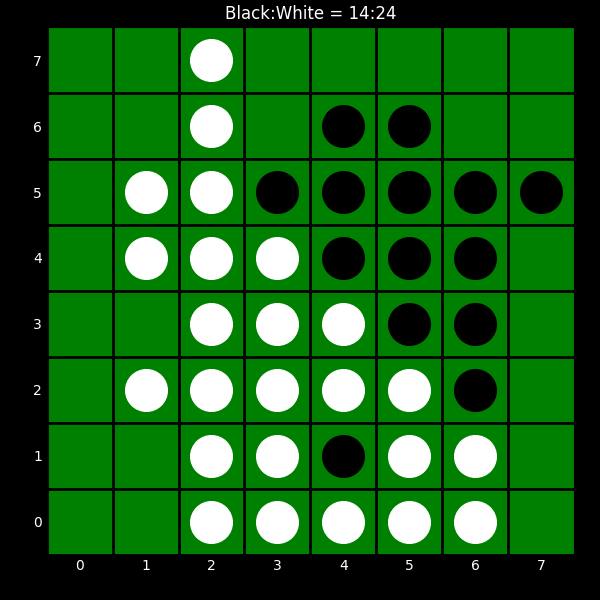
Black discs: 14
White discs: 24